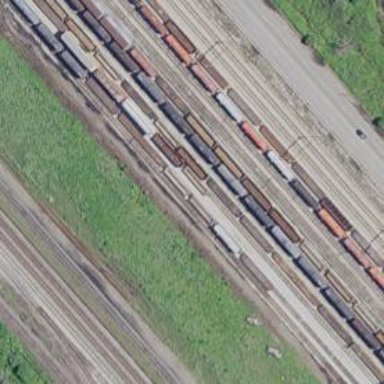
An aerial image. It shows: View of railway yard.